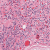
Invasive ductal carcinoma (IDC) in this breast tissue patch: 1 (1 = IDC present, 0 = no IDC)